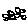
Label: circle